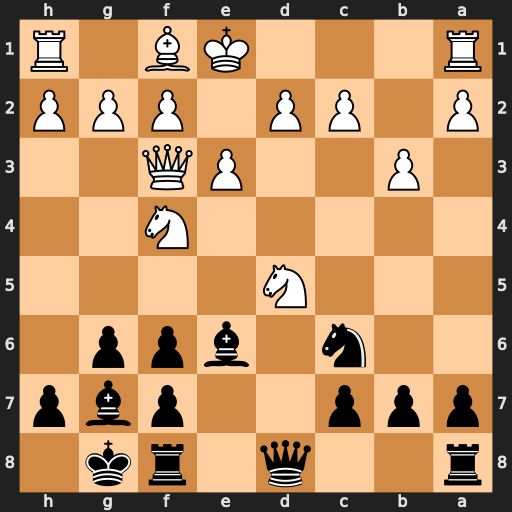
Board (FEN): r2q1rk1/ppp2pbp/2n1bpp1/3N4/5N2/1P2PQ2/P1PP1PPP/R3KB1R
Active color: b
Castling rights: KQ
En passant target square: -
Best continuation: Ne5 Qe2 Bxd5